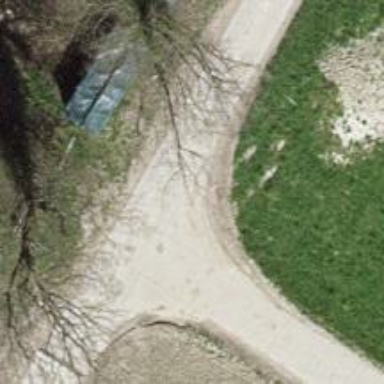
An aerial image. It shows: Service road with asphalt surface. The tracktype is grade1.